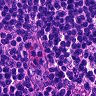
Metastatic tissue present: no